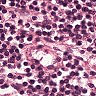
Metastatic tissue present: no